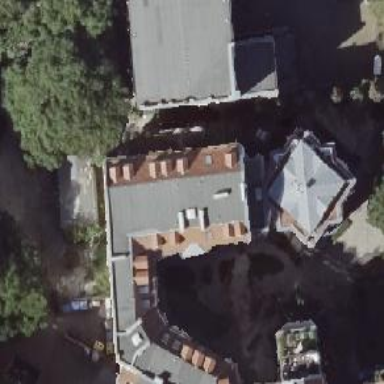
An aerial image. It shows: Educational institution office.